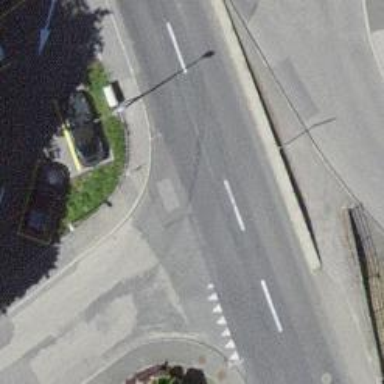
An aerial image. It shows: Tertiary road with asphalt surface and sidewalk on the left.